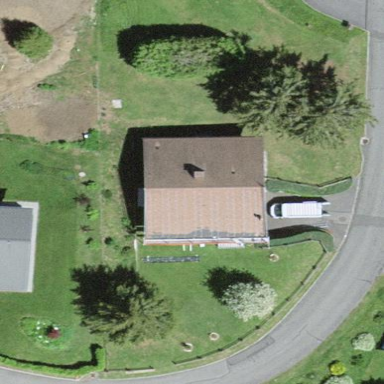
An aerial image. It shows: Simple and straightforward house.